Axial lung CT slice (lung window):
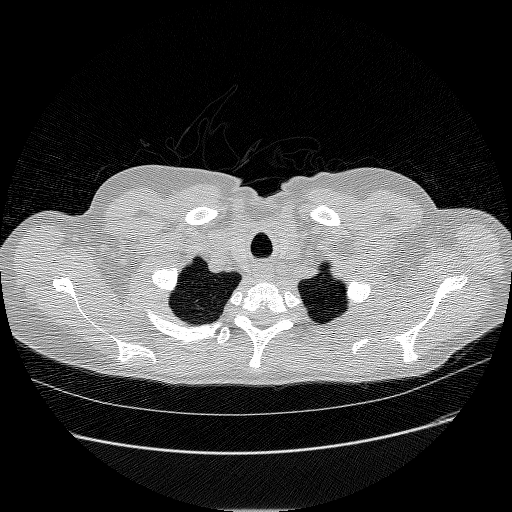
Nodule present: no